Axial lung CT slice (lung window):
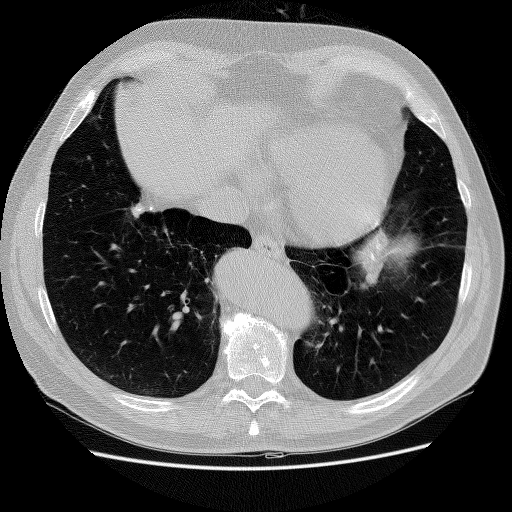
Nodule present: no